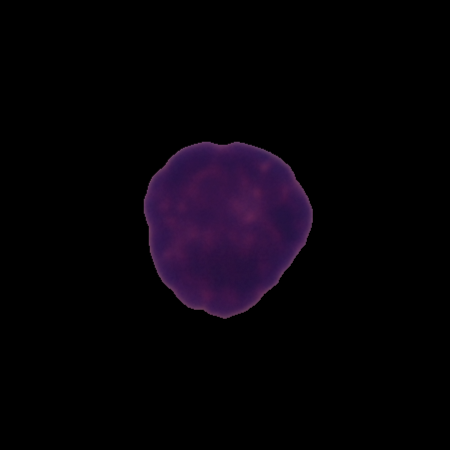
Label: healthy